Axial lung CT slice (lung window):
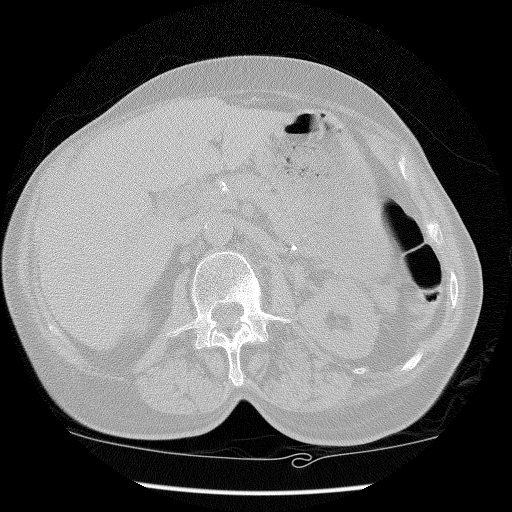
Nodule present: no